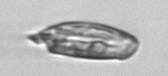
Label: Katodinium_or_Torodinium